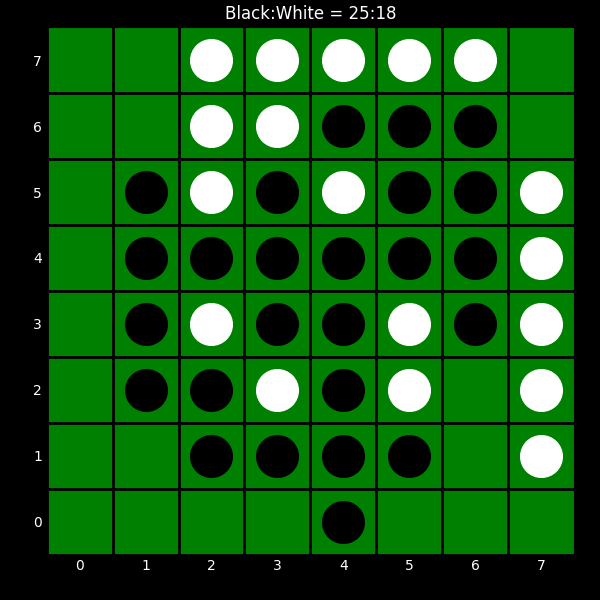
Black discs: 25
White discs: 18